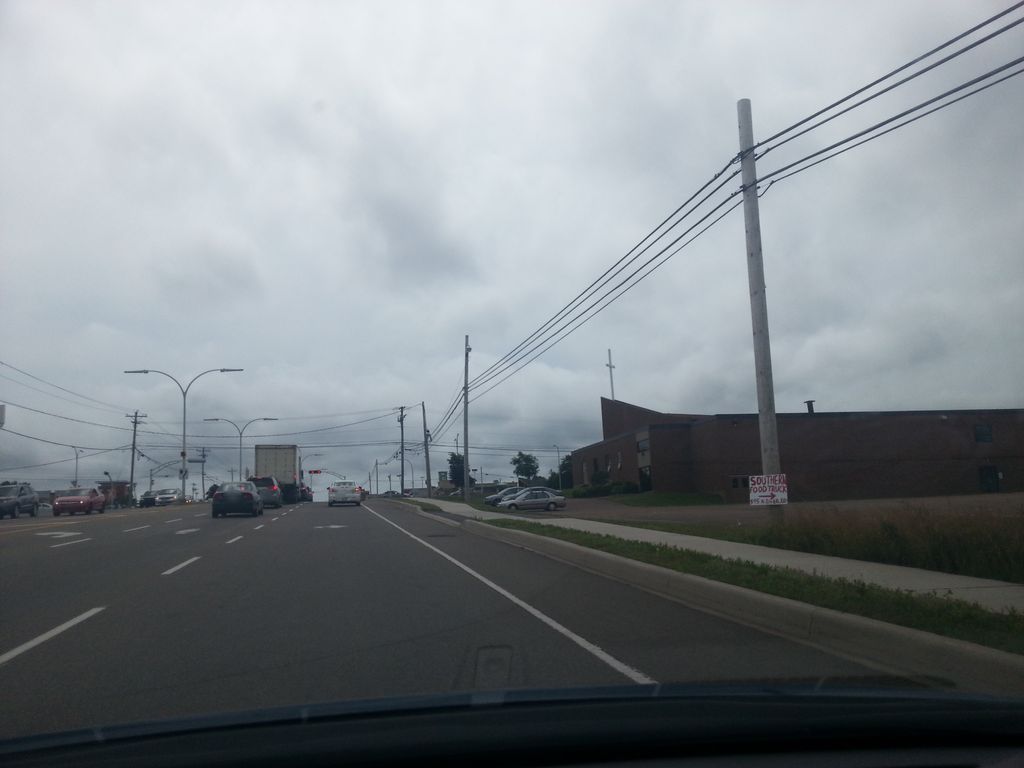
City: charlottetown